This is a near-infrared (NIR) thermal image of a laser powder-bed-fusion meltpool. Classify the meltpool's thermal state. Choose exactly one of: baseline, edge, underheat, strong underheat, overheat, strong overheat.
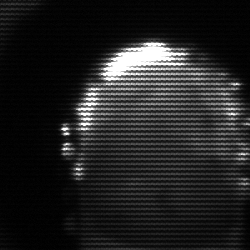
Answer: baseline